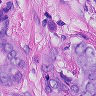
Metastatic tissue present: yes